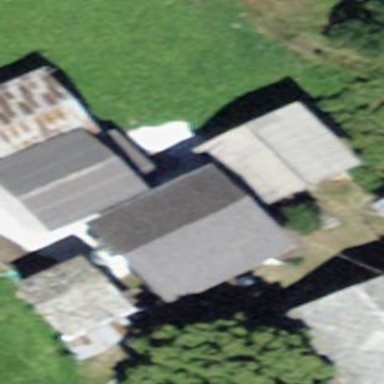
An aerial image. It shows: Barn.